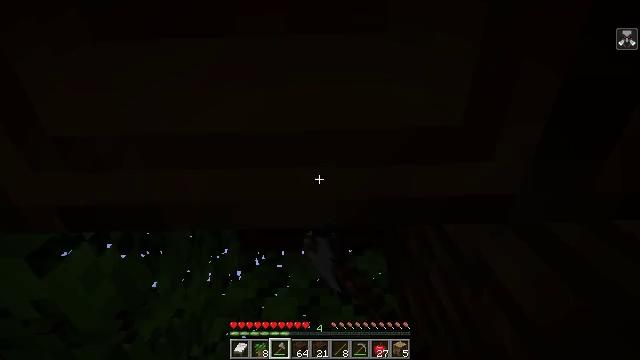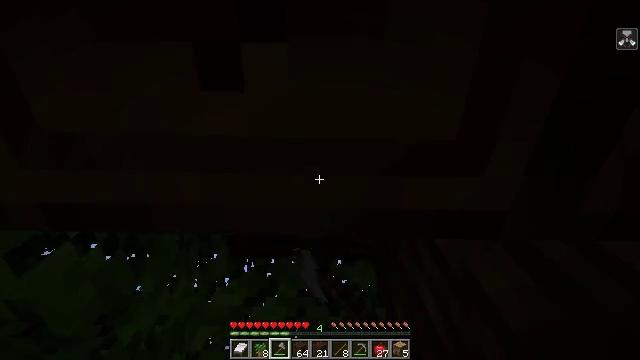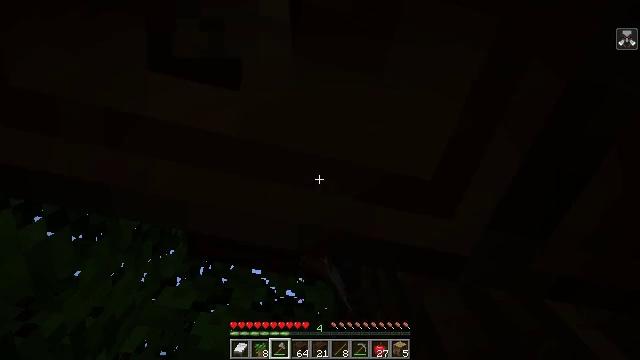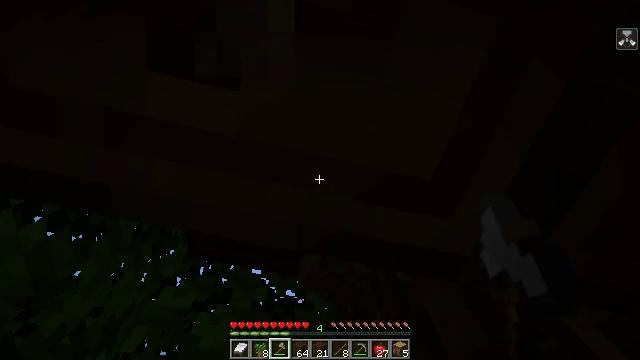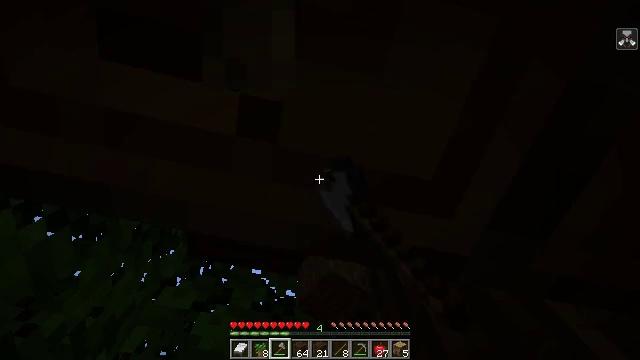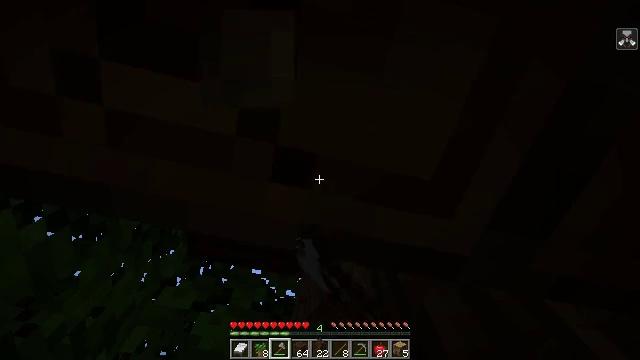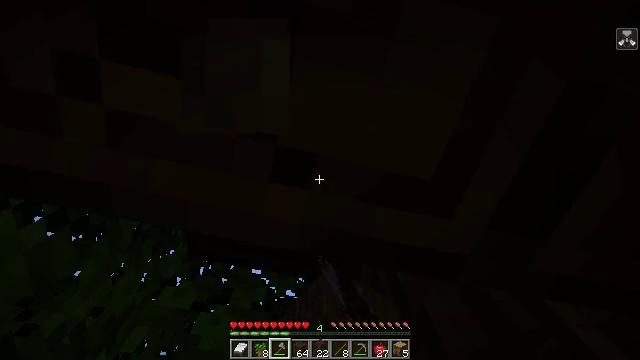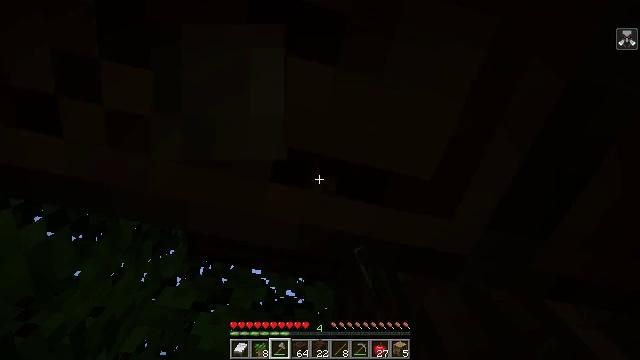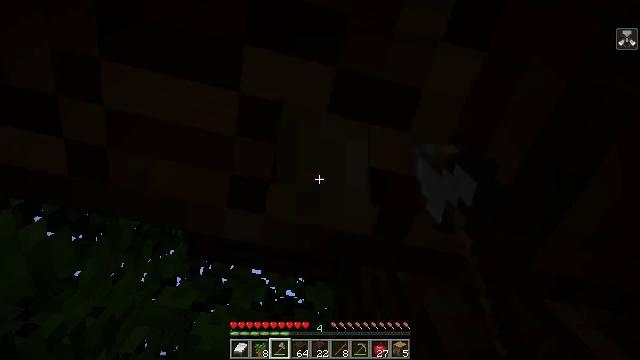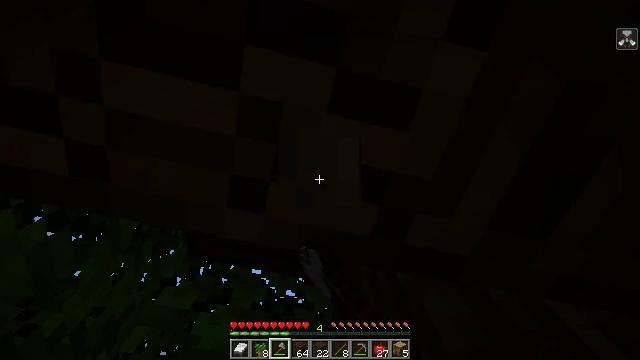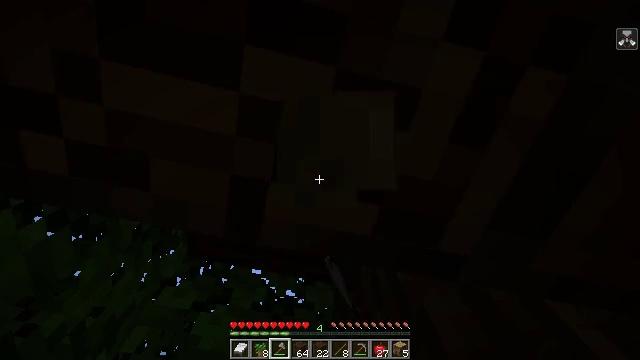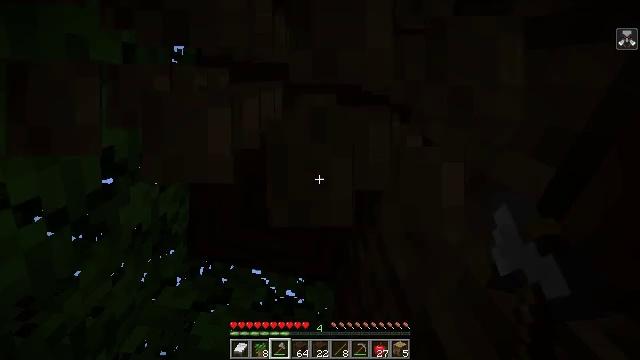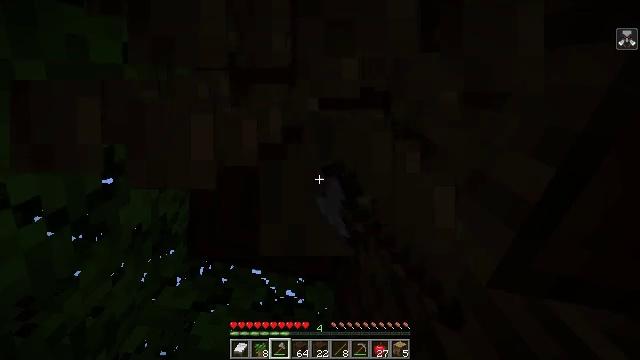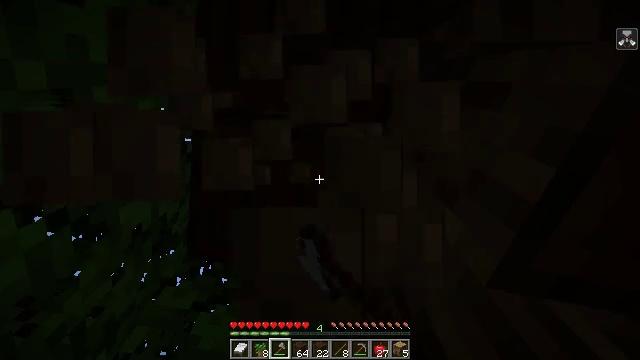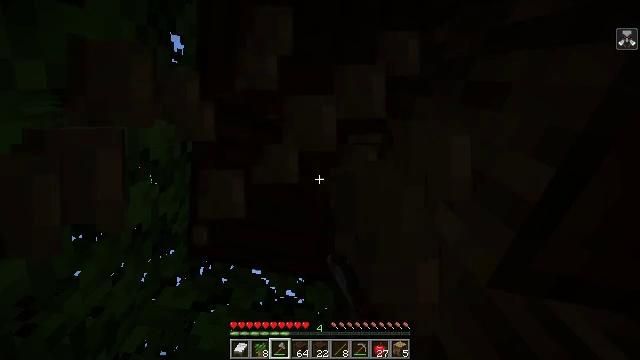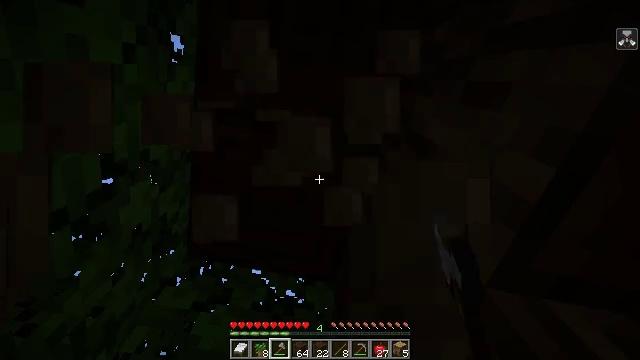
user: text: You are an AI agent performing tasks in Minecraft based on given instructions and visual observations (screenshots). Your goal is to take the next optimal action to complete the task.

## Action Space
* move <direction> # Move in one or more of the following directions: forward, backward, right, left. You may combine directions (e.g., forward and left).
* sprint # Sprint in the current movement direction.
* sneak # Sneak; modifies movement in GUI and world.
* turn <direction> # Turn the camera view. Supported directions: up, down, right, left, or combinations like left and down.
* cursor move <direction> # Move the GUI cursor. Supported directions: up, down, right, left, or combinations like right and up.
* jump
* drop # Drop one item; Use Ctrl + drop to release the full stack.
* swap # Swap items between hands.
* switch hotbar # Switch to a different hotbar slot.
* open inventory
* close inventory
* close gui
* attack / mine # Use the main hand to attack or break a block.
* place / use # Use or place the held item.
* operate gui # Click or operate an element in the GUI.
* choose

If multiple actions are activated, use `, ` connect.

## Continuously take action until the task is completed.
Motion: motion action
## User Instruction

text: Chop down the dark oak log.
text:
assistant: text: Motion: attack / mine
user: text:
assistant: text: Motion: turn right and up, attack / mine
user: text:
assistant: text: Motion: attack / mine
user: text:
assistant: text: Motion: attack / mine
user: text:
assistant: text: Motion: attack / mine
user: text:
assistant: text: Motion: attack / mine
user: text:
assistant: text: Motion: attack / mine
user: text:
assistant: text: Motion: attack / mine
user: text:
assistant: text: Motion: attack / mine
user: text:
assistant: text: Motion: attack / mine
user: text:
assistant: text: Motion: attack / mine
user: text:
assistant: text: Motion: attack / mine
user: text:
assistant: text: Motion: attack / mine
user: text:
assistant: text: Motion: attack / mine
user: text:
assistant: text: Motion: attack / mine
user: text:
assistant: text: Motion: attack / mine
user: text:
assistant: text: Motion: attack / mine
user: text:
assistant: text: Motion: turn right, attack / mine
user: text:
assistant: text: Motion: turn right, attack / mine
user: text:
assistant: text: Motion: turn right, attack / mine
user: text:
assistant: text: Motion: turn right, attack / mine
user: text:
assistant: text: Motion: turn right and down, attack / mine
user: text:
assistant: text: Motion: turn right and down, attack / mine
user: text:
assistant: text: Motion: turn right and down, attack / mine
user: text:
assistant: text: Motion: turn right and down, attack / mine
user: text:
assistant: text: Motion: attack / mine
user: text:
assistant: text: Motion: turn right, attack / mine
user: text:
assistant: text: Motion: attack / mine
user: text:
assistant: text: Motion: attack / mine
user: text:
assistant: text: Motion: attack / mine